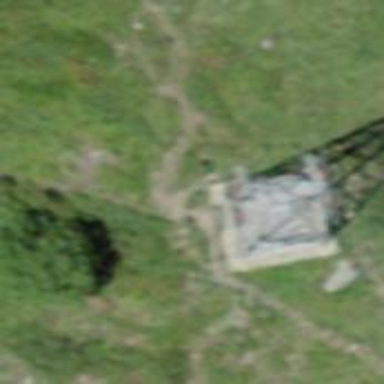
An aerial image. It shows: Pylon for aerialway.